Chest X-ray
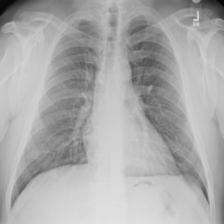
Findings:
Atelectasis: negative
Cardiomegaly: negative
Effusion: negative
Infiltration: negative
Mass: negative
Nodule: negative
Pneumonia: negative
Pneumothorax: negative
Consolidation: negative
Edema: negative
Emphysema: negative
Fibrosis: negative
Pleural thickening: negative
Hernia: negative